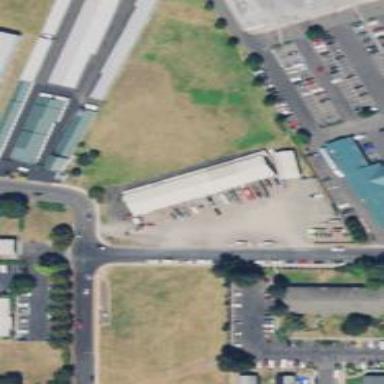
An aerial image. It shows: Commercial area with truck repair shop.